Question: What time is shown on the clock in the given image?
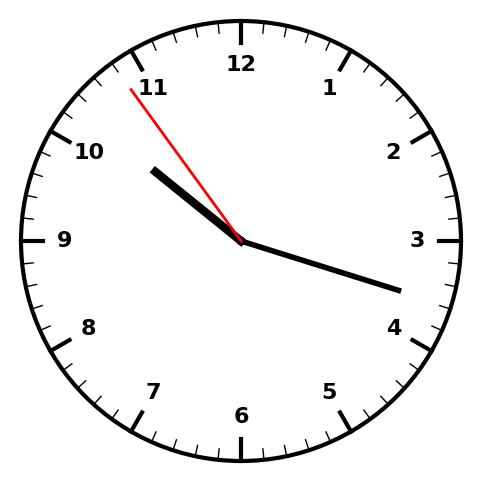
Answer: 10:17:54